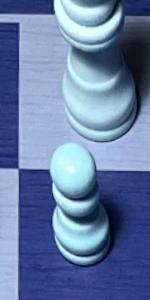
Label: Pawn_White